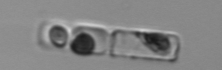
Label: Guinardia_delicatula_TAG_internal_parasite